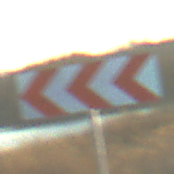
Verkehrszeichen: RichtungstafelnInKurvenGrossRechts
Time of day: SunriseSunset
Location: Outdoor (RoadRail)
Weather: PartlyCloudy
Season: NotSpecified
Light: Natural